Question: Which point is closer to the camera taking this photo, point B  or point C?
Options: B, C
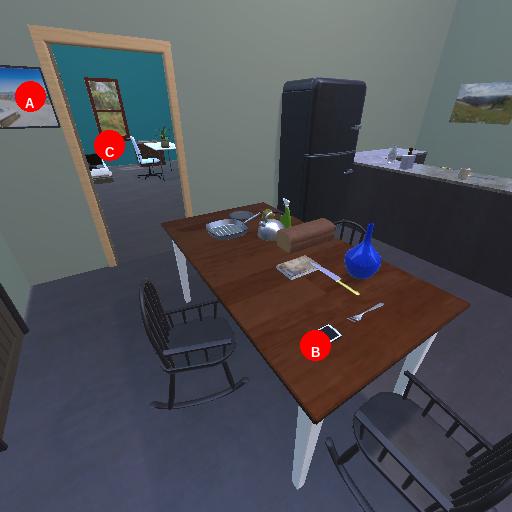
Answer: B